Field crop: maize
Growth stage: 2
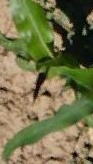
Species: maize